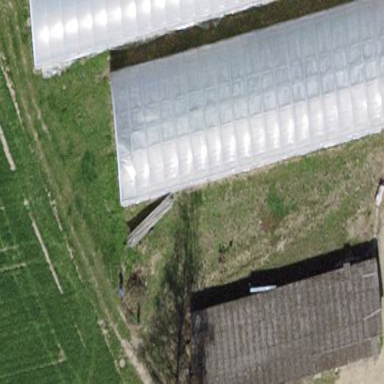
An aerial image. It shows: Greenhouse used for horticulture.